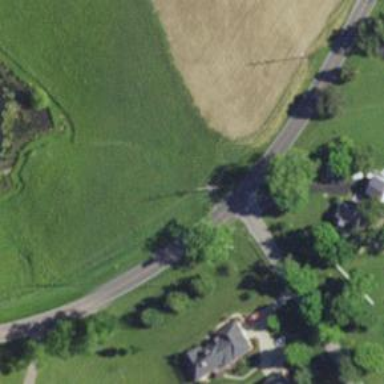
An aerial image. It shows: Secondary road.